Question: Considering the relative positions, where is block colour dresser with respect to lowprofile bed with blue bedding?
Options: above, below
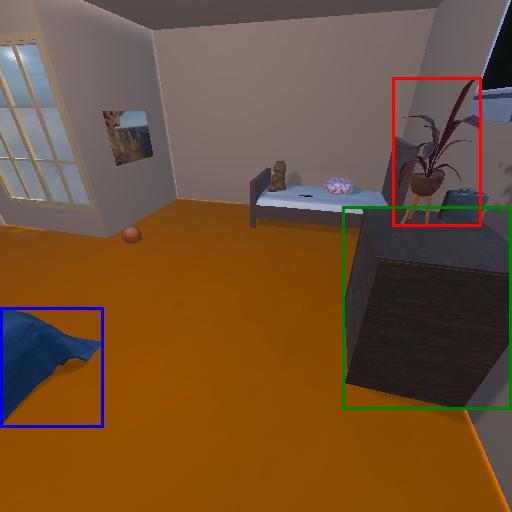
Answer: above